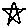
Label: star